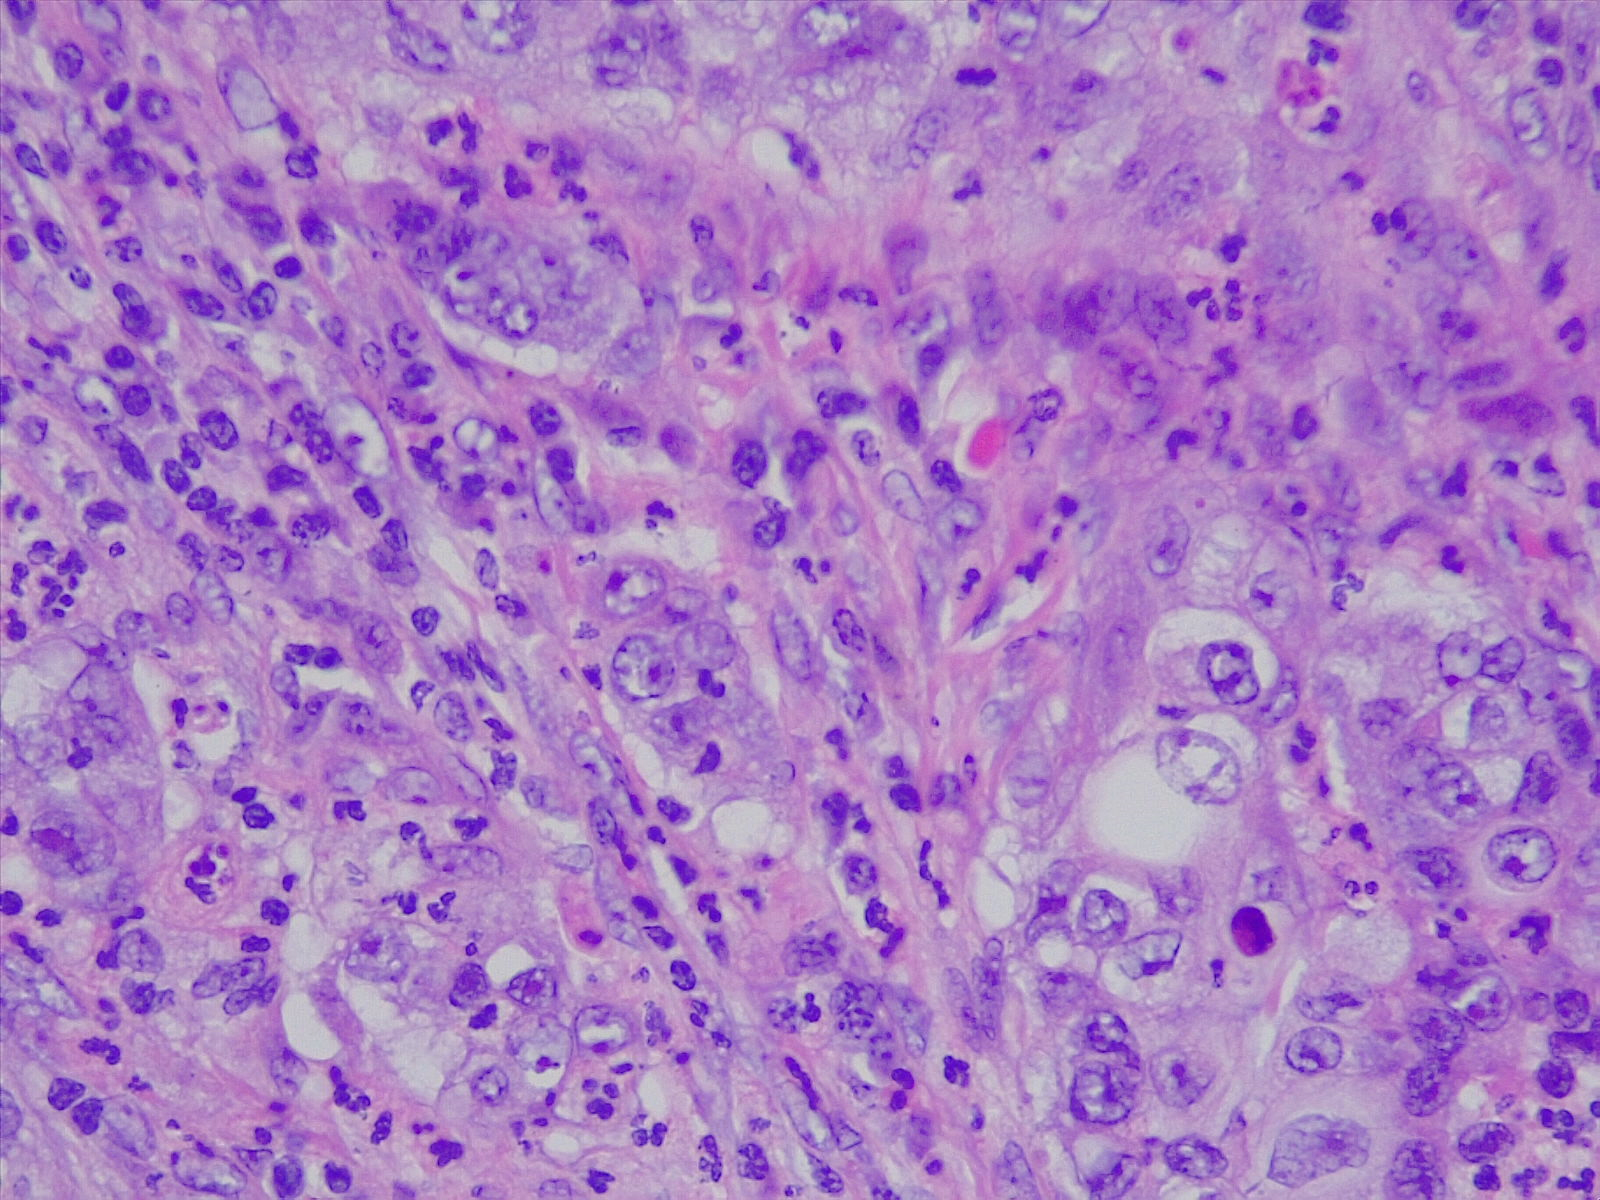
Label: lung squamous cell carcinoma, poorly differentiated